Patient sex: F
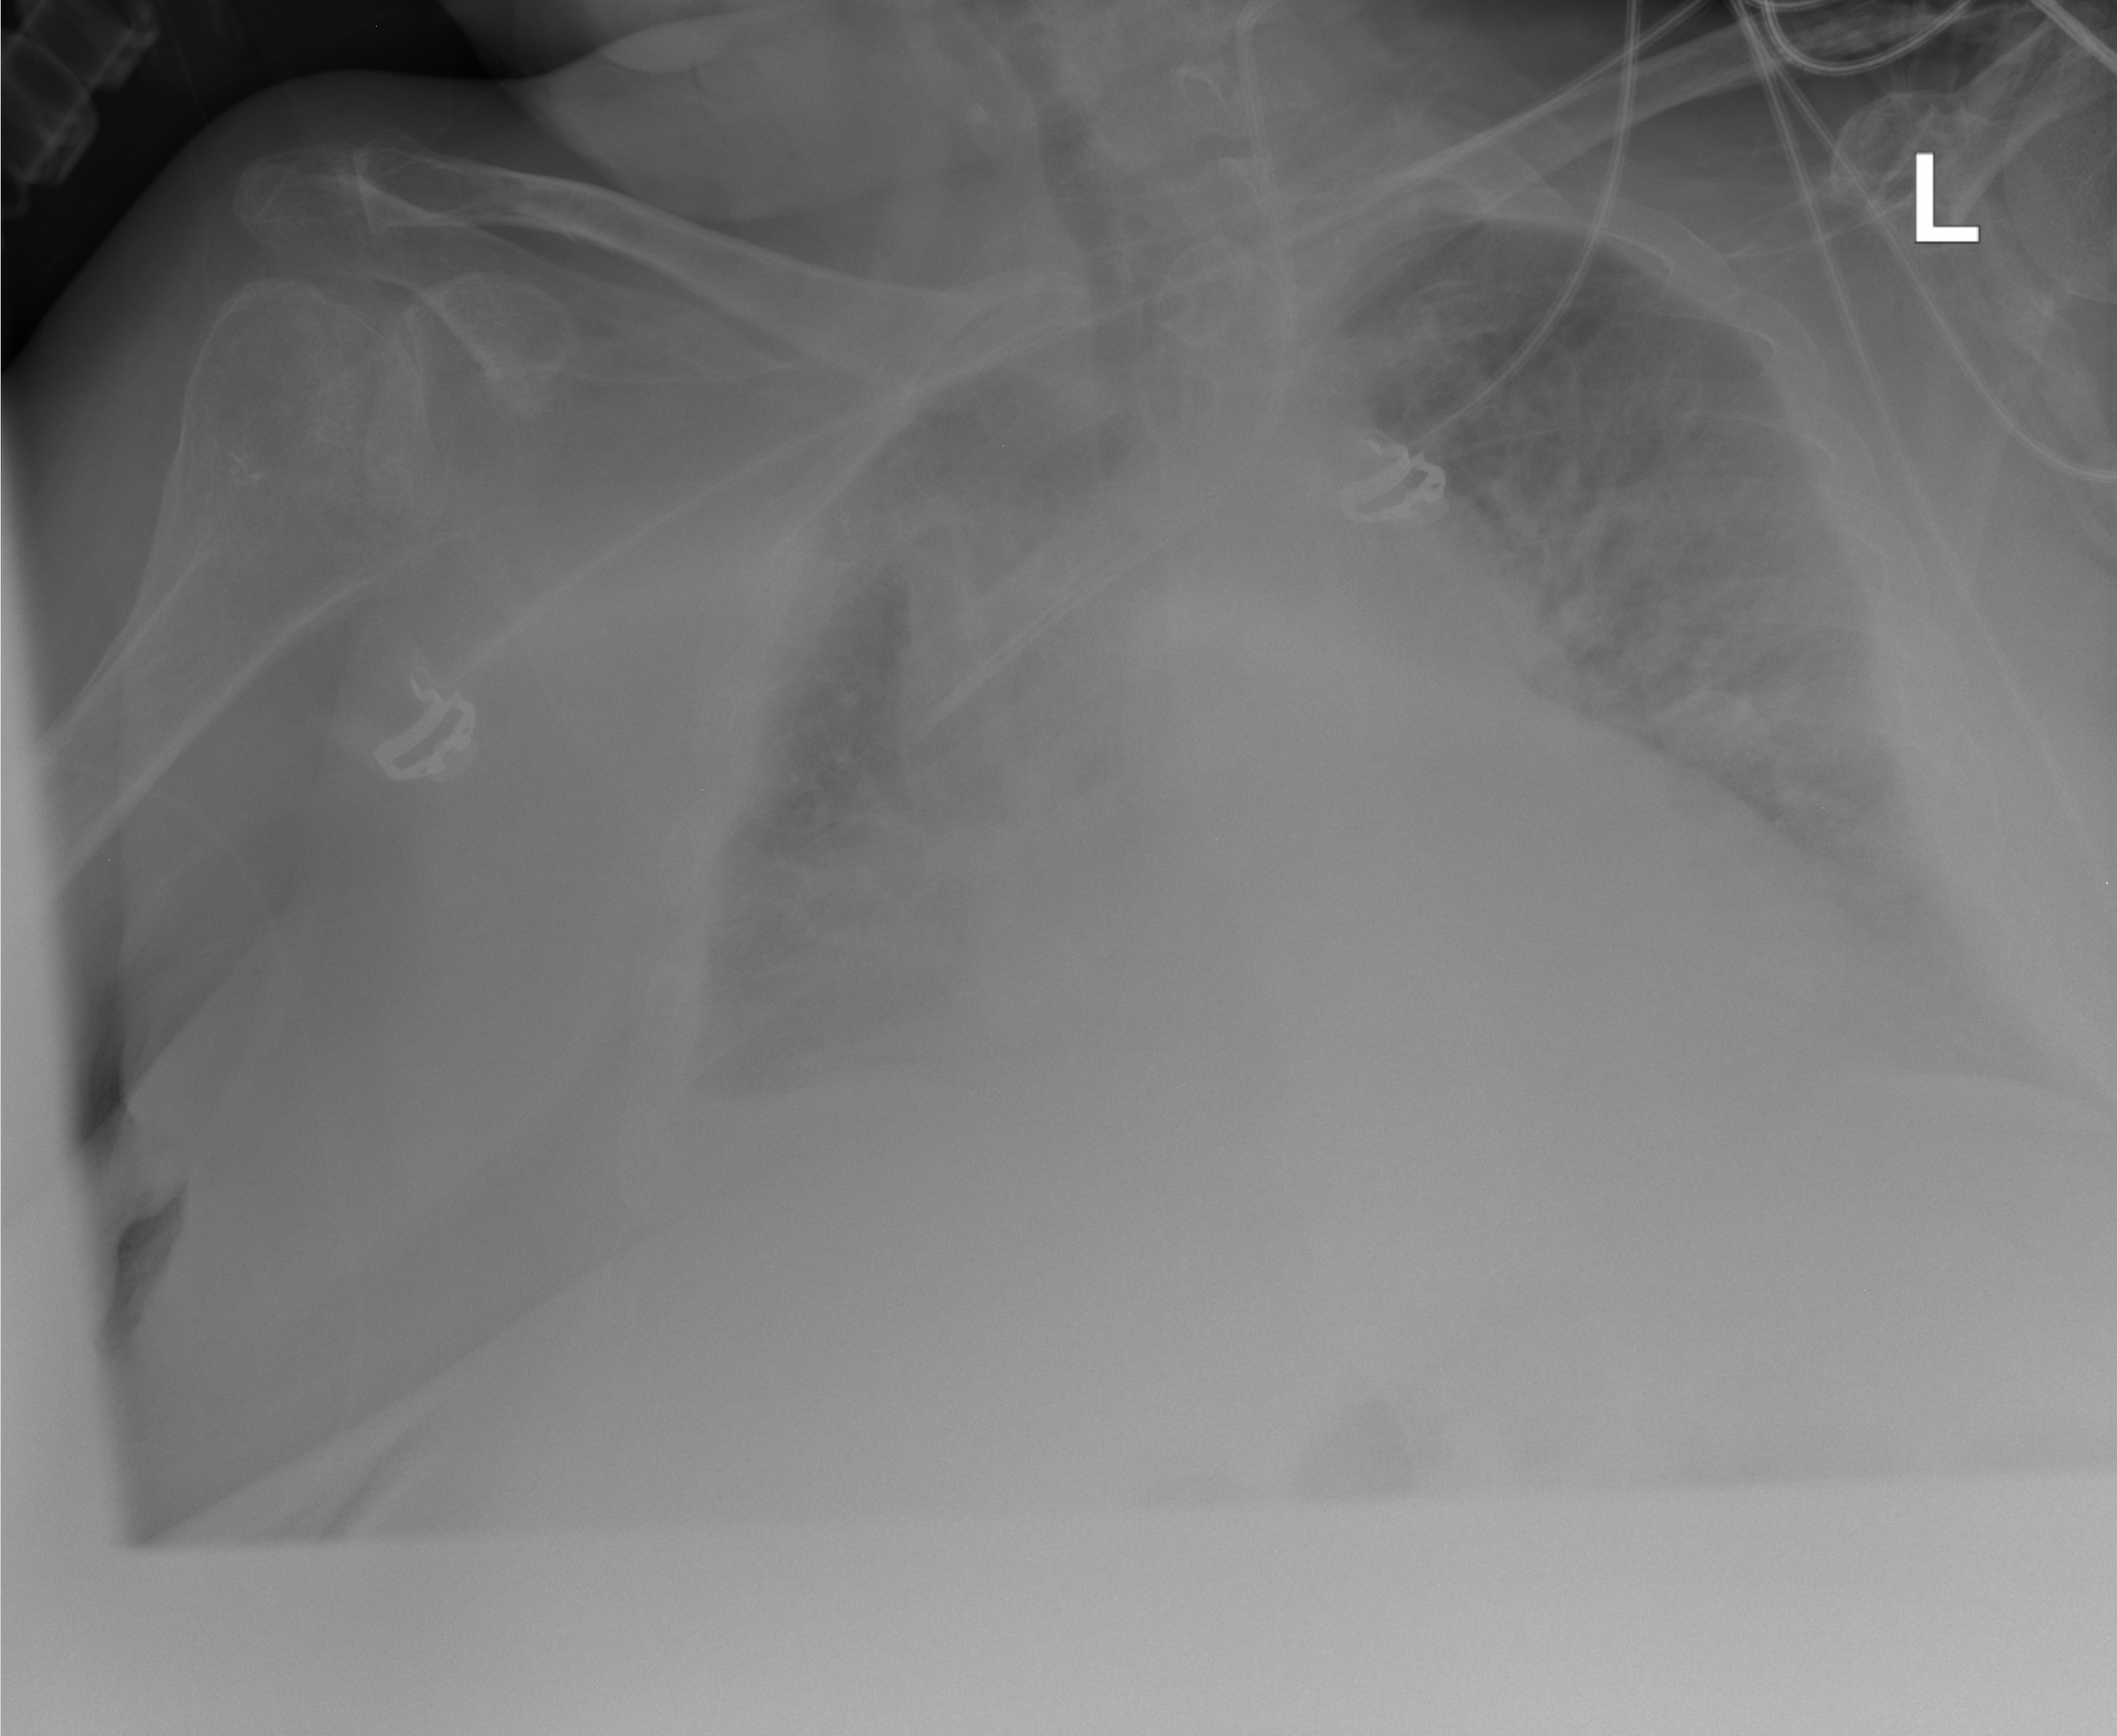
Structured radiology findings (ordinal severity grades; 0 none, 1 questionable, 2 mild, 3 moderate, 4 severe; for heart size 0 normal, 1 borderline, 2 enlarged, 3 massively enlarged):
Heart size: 2
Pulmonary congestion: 2
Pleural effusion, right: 2
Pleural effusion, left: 2
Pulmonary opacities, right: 2
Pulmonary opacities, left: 0
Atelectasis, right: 2
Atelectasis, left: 2